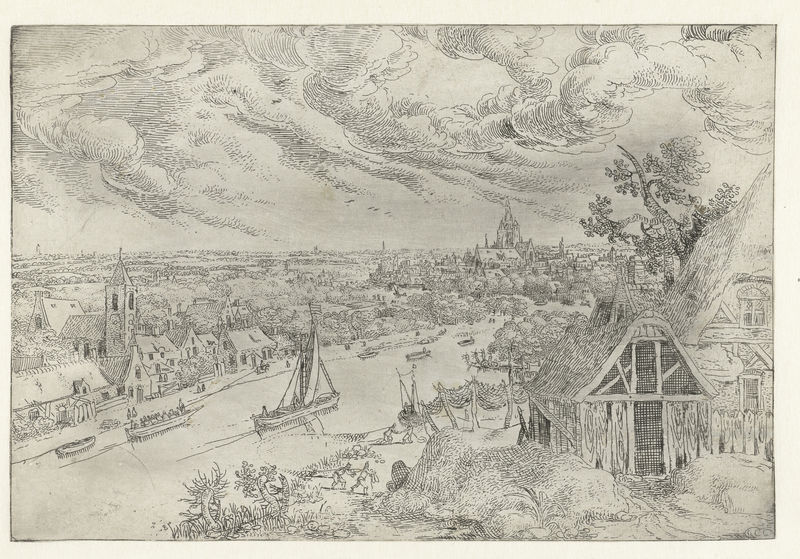
Titel: Rivierlandschap met trekschuit en netvissers
Standort: Amsterdam
Institution: Rijksmuseum
Schlagwörter: church, people, clouds, sky, tree, boat, building, house, ship, water, houses, roofs, tower, trees, village, river, sail, storm, fence, town, baum, city, haus, buildings, schiff, hut, canoe, cottage, wolken, fishing, spire, bank, barn, sailboat, route, net, web, fisher, thames, huts, fisherman, rowers, housed, water route